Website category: sports
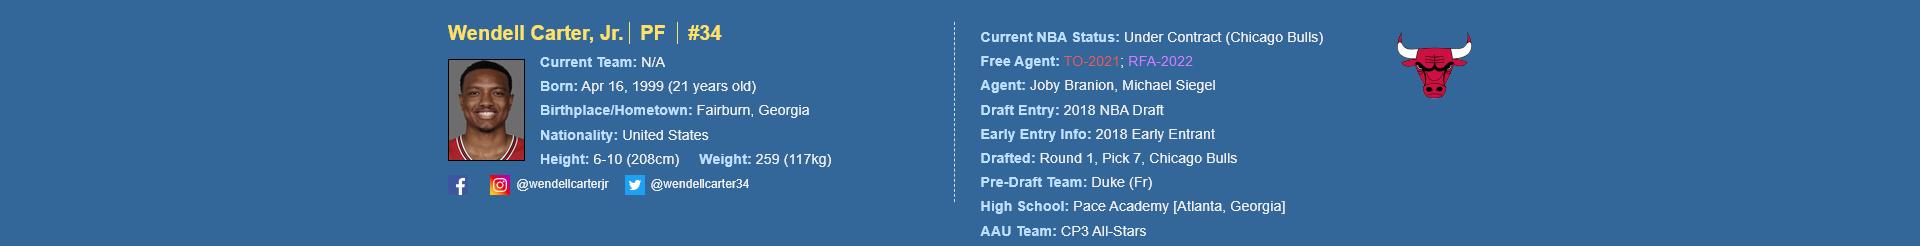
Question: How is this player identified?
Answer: Wendell Carter, Jr.

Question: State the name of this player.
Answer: Wendell Carter, Jr.

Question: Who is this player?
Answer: Wendell Carter, Jr.

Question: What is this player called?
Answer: Wendell Carter, Jr.

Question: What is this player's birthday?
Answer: Apr 16, 1999

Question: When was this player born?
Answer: Apr 16, 1999

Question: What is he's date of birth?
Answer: Apr 16, 1999

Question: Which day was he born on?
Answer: Apr 16, 1999

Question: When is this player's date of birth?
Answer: Apr 16, 1999

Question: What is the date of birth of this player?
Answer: Apr 16, 1999

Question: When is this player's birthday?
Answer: Apr 16, 1999

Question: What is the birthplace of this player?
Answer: Fairburn, Georgia

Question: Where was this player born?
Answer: Fairburn, Georgia

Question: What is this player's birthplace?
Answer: Fairburn, Georgia

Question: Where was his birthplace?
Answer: Fairburn, Georgia

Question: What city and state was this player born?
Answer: Fairburn, Georgia

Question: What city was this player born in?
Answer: Fairburn, Georgia

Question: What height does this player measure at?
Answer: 6-10 (208cm)

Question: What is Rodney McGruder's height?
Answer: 6-10 (208cm)

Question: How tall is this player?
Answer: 6-10 (208cm)

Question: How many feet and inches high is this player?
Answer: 6-10 (208cm)

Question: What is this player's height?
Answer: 6-10 (208cm)

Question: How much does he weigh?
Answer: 259 (117kg)

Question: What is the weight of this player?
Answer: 259 (117kg)

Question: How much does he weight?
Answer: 259 (117kg)

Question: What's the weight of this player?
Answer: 259 (117kg)

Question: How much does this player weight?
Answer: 259 (117kg)

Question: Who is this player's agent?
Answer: Joby Branion

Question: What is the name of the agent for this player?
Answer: Joby Branion

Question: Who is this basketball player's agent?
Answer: Joby Branion

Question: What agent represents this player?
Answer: Joby Branion

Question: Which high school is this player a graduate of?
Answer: Pace Academy

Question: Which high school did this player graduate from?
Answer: Pace Academy

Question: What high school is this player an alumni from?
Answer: Pace Academy

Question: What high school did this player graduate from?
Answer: Pace Academy

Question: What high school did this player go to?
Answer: Pace Academy

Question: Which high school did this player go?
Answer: Pace Academy